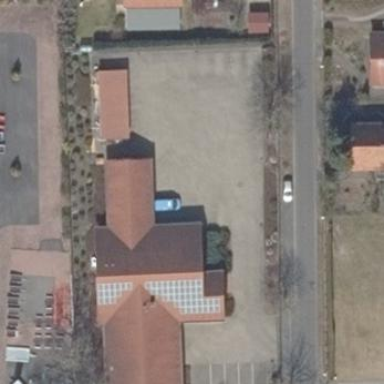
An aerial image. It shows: Commercial building.